Field crop: maize
Growth stage: 2
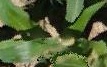
Species: maize